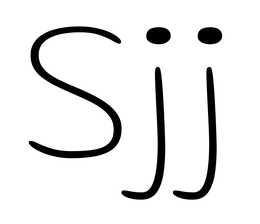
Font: Gluten_Thin